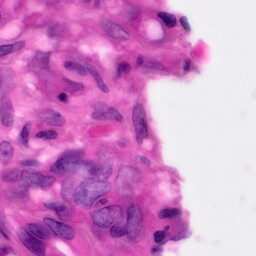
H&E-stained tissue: Pancreatic